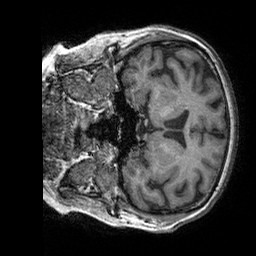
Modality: T1w
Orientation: coronal
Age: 65
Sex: female
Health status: healthy
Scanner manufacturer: siemens
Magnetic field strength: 3 T
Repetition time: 2.3 s
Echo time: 0.00303 s